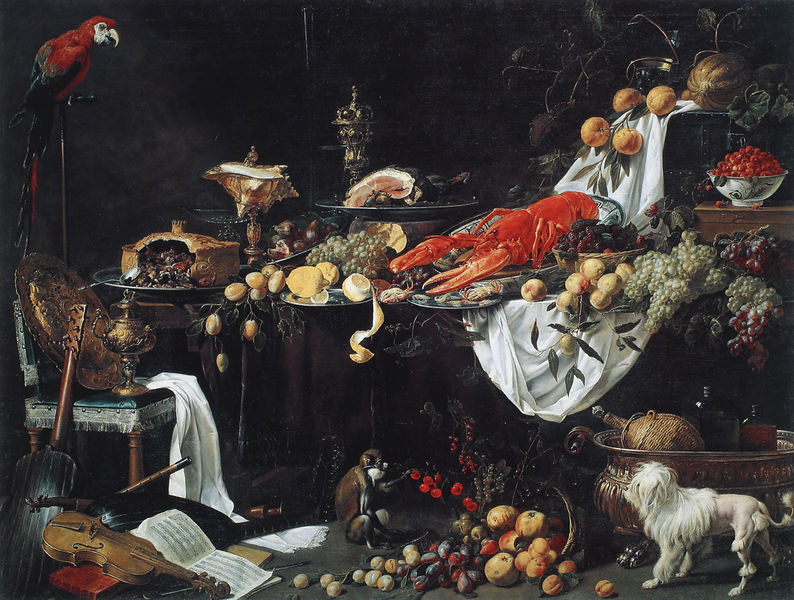
Titel: Ein festliches Mahl
Künstler: Adriaen van Utrecht
Institution: Amsterdam, Rijksmuseum
Schlagwörter: blätter, dunkel, gemälde, hell, licht, orange, hund, obst, barock, schale, instrument, boden, kelch, gitarre, kontrast, affe, früchte, stilleben, trauben, exotisch, fleisch, hummer, geige, platten, zitrone, prunk, papagei, fleich, pastete, nature mort, 1660, varitas